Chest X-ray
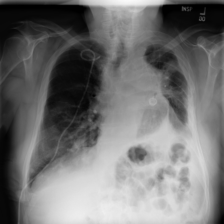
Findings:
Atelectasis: positive
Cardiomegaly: negative
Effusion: positive
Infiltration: negative
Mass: negative
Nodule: negative
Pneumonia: negative
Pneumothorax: negative
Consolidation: negative
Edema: negative
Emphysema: negative
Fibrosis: positive
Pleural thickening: negative
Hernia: negative